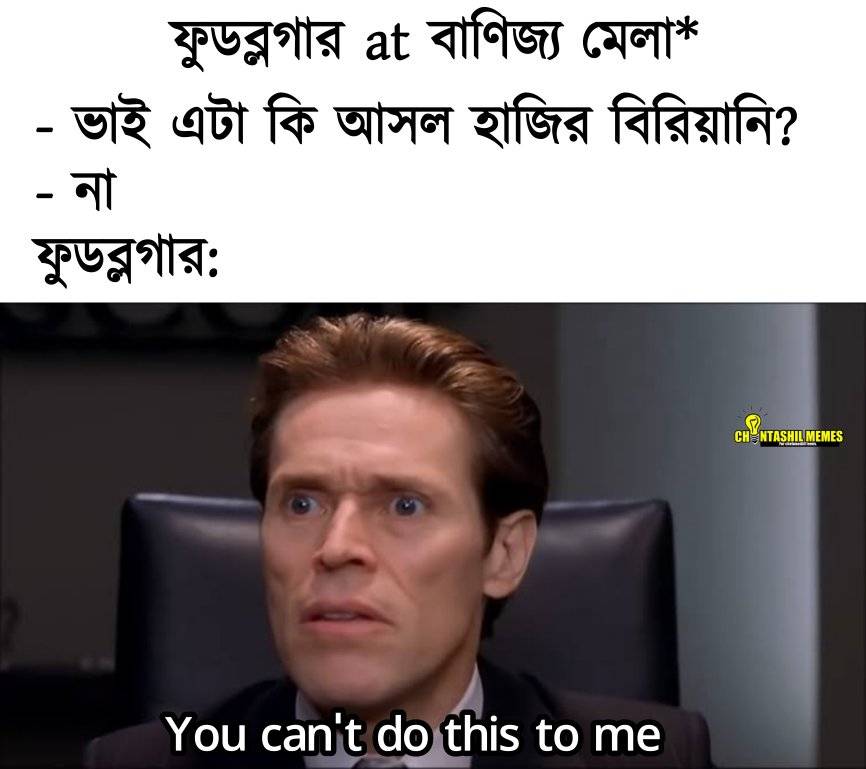
Caption: ফুডব্লগার at বাণিজ্য মেলা*   -ভাই এটা কি আসল হাজির বিরিয়ানি ?  - না   ফুডব্লগার:    You can't do this to me
Label: non-hate